Interaction volume radius: 5 \u00c5
Interaction volume height: 10 \u00c5
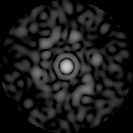
Disorder parameter: 0.8535